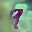
Label: 9